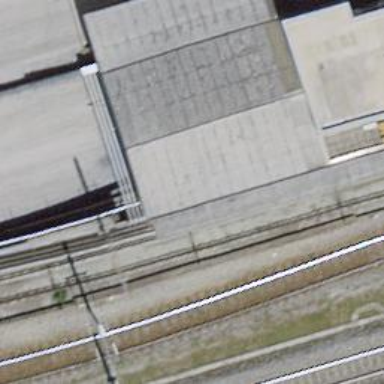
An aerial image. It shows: Rail spur service.